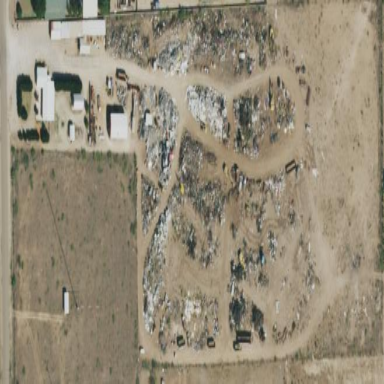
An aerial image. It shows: Industrial area with scrap yard shop.